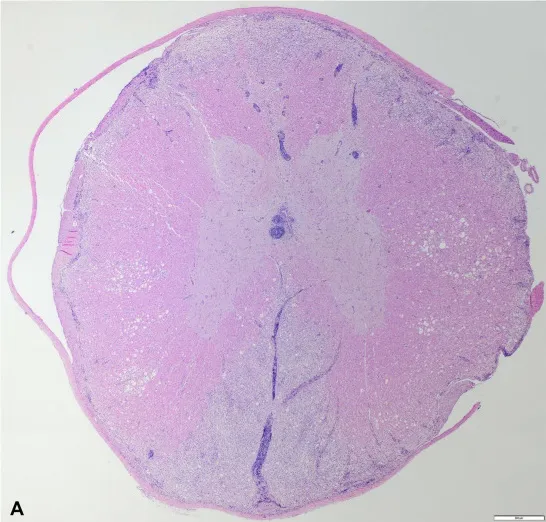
Microscopic images, hematoxylin and eosin. (A) Transversal section of the thoracic spinal cord at the level of T9 with bilateral fairly symmetrical necrotizing and lymphohistiocytic leukomyelitis of the dorsal, lateral, and ventral funiculi with a vascular pattern affecting the ventral spinal artery and dorsolateral arteries, and their main branches (vertical and sulcal), degenerative changes of the myelin sheaths and axons in the lateral funiculi, and non-necrotic gray matter with lymphocytic perivascular cuffing and multifocal lymphohistiocytic infiltration within the leptomeninges. Scale bar = 500 mum.
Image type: pathology (h&e)